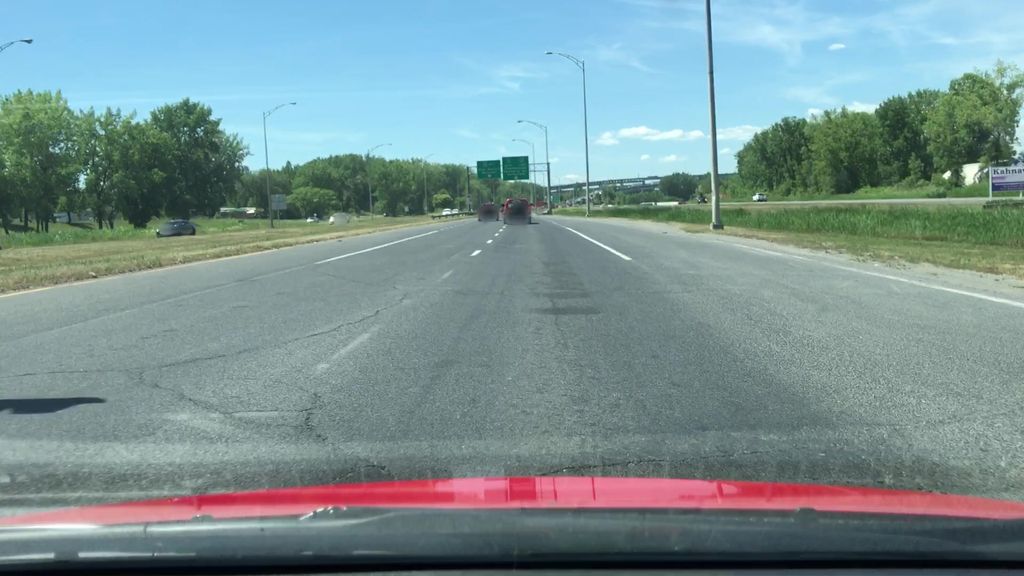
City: montreal